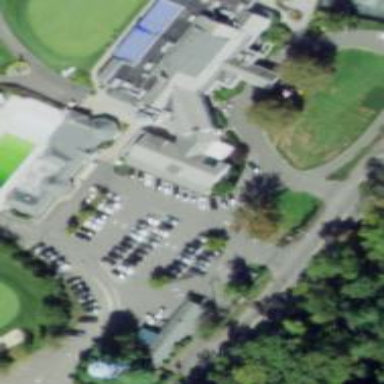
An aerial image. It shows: Clubhouse building at golf course.